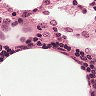
Metastatic tissue present: no